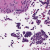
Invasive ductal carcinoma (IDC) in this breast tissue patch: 1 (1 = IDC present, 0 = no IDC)